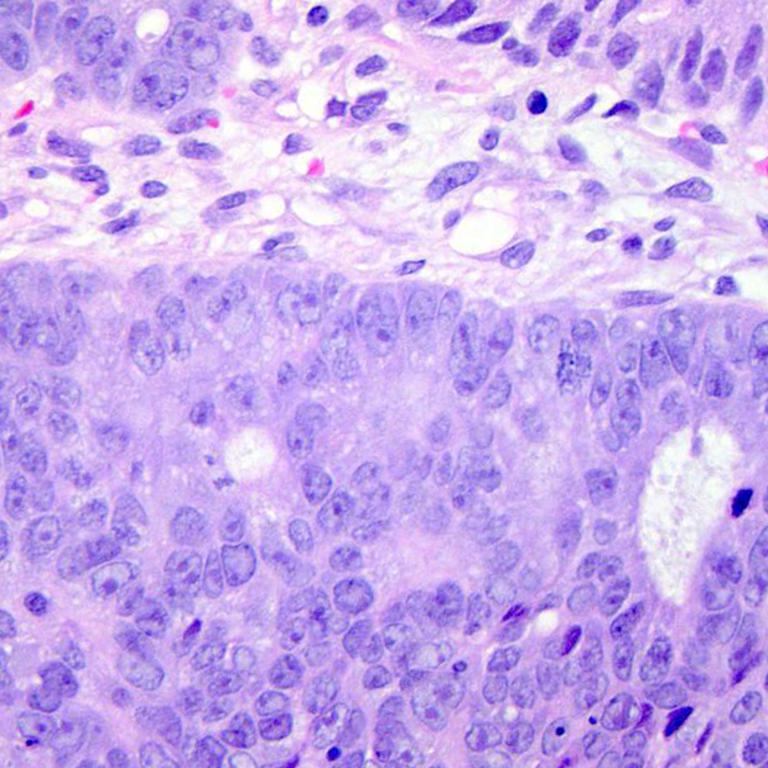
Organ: colon
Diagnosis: adenocarcinomas